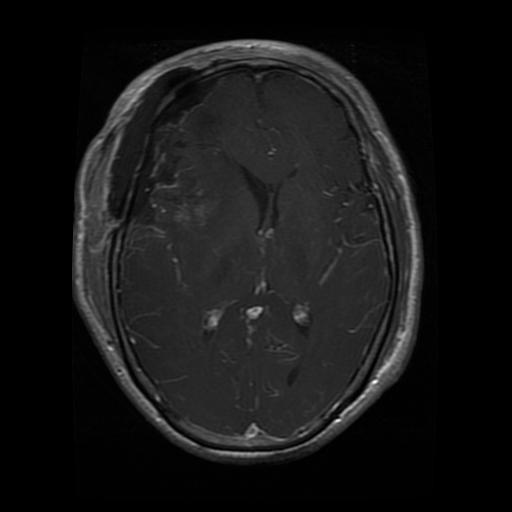
Label: glioma